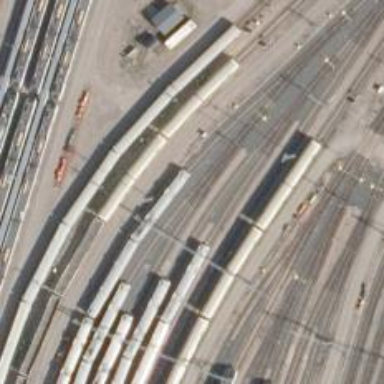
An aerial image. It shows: Rail yard with electrified contact lines for the trains.